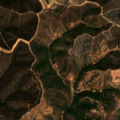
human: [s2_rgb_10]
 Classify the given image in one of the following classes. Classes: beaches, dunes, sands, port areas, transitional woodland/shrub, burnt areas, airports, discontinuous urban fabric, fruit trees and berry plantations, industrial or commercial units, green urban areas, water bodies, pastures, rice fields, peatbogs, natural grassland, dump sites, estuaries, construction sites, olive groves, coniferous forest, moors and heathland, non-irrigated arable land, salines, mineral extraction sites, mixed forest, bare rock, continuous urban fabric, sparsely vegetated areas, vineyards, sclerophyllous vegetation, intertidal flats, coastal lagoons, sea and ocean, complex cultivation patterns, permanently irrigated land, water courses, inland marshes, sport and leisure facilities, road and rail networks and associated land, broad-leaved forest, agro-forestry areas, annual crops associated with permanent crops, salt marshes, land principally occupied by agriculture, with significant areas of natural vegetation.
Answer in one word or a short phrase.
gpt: land principally occupied by agriculture, with significant areas of natural vegetation, broad-leaved forest, transitional woodland/shrub